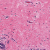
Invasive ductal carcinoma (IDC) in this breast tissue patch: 0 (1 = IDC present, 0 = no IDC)